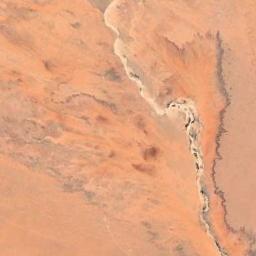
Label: desert